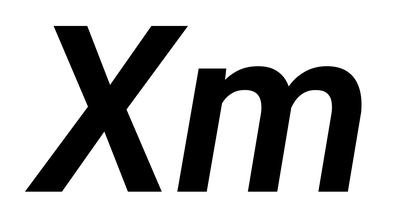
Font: Roboto-Italic_SemiBold_Italic